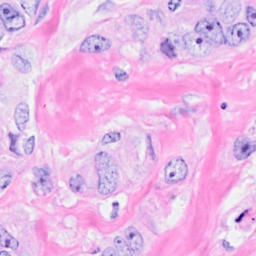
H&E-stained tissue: Breast